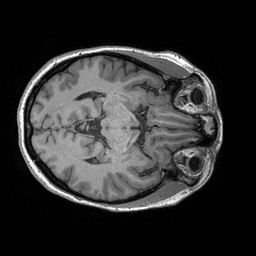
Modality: T1w
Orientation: axial
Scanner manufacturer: siemens
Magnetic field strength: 3 T
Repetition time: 2.3 s
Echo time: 0.00298 s